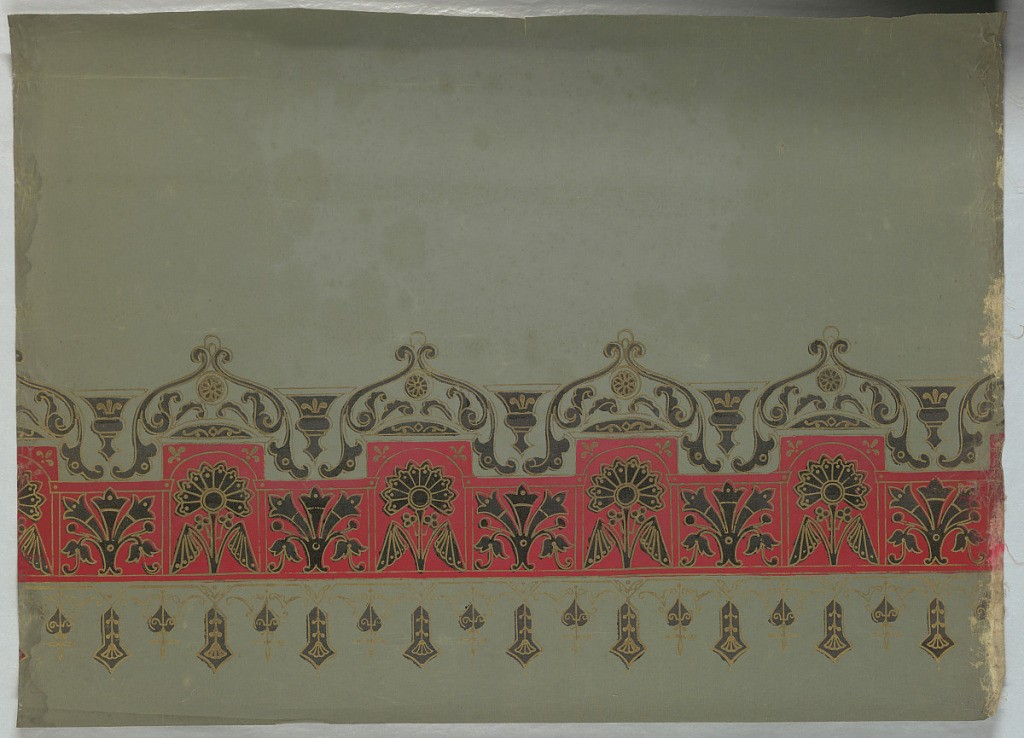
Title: Window shade
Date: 1875–1900
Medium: Machine-printed
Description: Two stylized floral  motifs, printed in black with gold outlining, alternating on red band across one end of shade. Other motifs, also in black and gold, appear above and below this red band. Printed on a green shade.